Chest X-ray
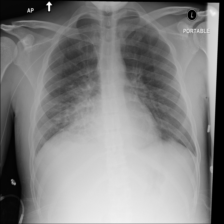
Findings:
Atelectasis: negative
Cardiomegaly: negative
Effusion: negative
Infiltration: positive
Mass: negative
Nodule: negative
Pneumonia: negative
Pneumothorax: negative
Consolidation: negative
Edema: negative
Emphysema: negative
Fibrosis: negative
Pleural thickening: negative
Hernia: negative